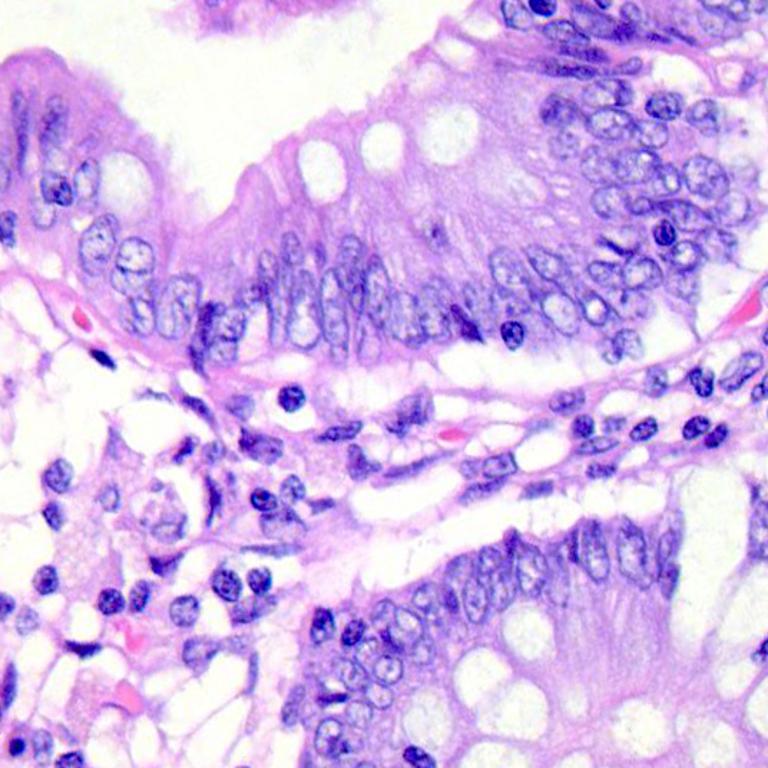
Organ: colon
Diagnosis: benign